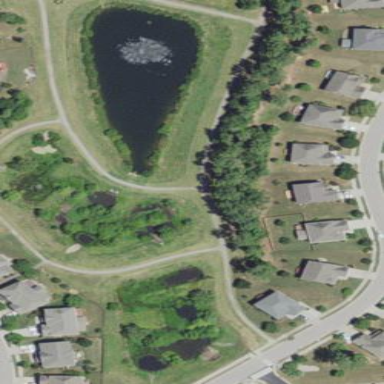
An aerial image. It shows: Stormwater basin with natural water.